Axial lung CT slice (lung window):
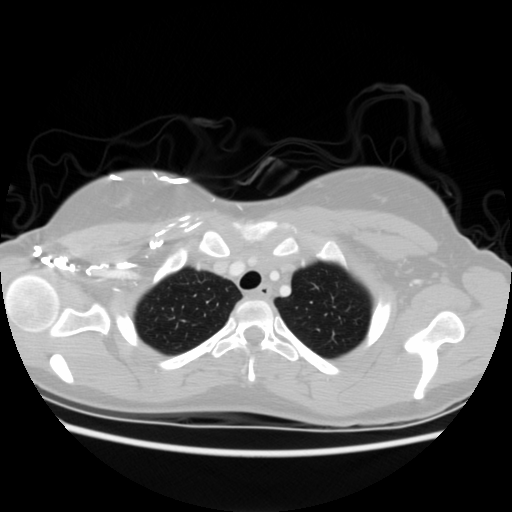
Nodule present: no